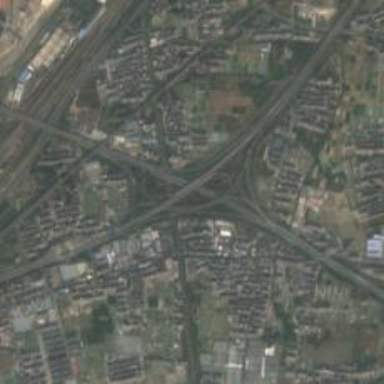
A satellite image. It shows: Motorway junction.